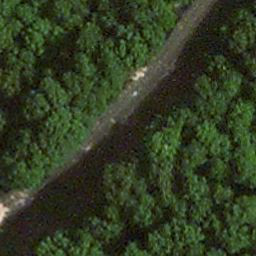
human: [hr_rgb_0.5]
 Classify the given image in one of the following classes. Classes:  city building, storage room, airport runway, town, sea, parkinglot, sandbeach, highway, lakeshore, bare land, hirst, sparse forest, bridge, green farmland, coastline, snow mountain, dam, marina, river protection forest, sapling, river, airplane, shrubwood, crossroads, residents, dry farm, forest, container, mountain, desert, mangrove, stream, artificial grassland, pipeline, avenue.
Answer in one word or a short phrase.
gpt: avenue